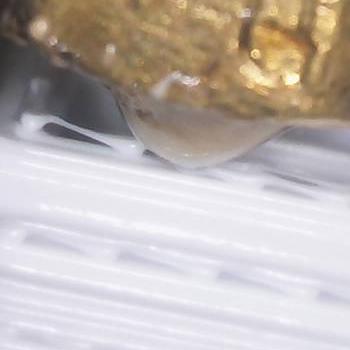
Flow rate: 35%